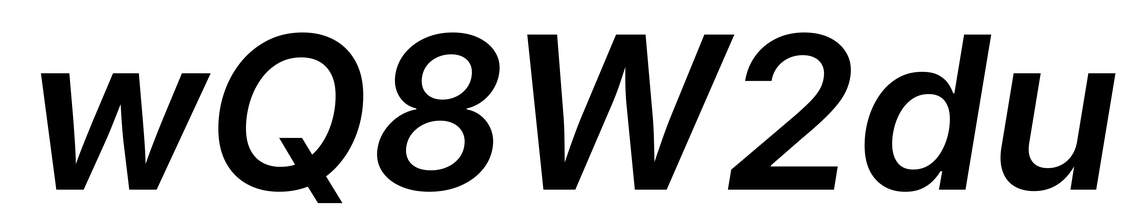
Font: Inter-Italic_SemiBold_Italic